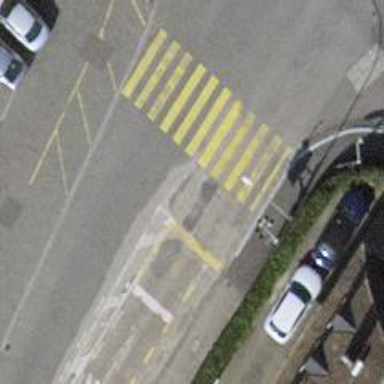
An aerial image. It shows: Marked crossing on asphalt footway.